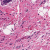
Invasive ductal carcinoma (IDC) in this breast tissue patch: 0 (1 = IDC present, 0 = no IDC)